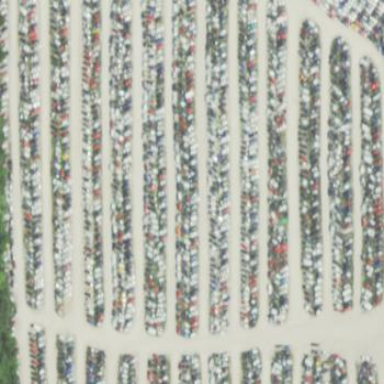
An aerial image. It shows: Scrap yard situated in industrial area.